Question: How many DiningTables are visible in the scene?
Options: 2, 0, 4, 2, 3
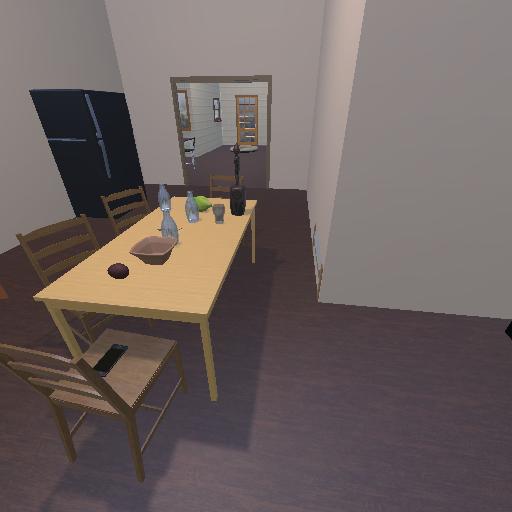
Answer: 2